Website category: sports
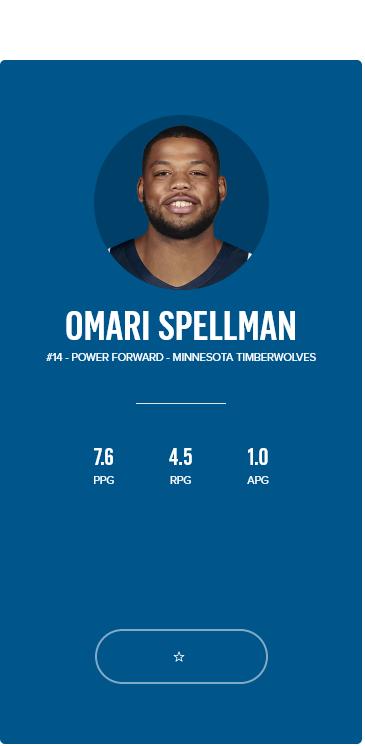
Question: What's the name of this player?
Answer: OMARI SPELLMAN

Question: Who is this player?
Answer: OMARI SPELLMAN

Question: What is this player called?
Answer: OMARI SPELLMAN

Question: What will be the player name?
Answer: OMARI SPELLMAN

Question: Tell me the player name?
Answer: OMARI SPELLMAN

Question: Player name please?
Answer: OMARI SPELLMAN

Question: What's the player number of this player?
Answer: #14

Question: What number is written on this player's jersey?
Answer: #14

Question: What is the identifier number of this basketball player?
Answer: #14

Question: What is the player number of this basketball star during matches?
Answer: #14

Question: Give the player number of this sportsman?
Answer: #14

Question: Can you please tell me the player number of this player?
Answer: #14

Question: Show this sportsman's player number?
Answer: #14

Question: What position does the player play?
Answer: POWER FORWARD

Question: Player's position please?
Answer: POWER FORWARD

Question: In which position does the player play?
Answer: POWER FORWARD

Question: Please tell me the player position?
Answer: POWER FORWARD

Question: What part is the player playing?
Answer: POWER FORWARD

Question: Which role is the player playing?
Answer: POWER FORWARD

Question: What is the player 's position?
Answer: POWER FORWARD

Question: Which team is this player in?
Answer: MINNESOTA TIMBERWOLVES

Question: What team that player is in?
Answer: MINNESOTA TIMBERWOLVES

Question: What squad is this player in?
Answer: MINNESOTA TIMBERWOLVES

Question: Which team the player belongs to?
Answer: MINNESOTA TIMBERWOLVES

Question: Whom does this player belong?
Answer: MINNESOTA TIMBERWOLVES

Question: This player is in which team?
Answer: MINNESOTA TIMBERWOLVES

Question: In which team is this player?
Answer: MINNESOTA TIMBERWOLVES

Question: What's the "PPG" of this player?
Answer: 7.6

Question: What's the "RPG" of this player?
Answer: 4.5

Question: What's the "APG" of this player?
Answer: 1.0

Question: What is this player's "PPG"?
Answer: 7.6

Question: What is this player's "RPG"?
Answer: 4.5

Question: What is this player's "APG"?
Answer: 1.0

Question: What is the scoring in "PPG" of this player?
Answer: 7.6

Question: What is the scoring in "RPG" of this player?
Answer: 4.5

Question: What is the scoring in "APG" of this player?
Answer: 1.0

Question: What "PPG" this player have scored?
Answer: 7.6

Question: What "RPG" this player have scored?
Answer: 4.5

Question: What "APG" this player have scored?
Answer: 1.0

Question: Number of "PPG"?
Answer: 7.6

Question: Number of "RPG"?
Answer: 4.5

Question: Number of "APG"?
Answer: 1.0

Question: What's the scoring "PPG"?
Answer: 7.6

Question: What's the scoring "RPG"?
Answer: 4.5

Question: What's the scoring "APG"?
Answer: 1.0